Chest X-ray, PA view. Patient: 31 years old, sex M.
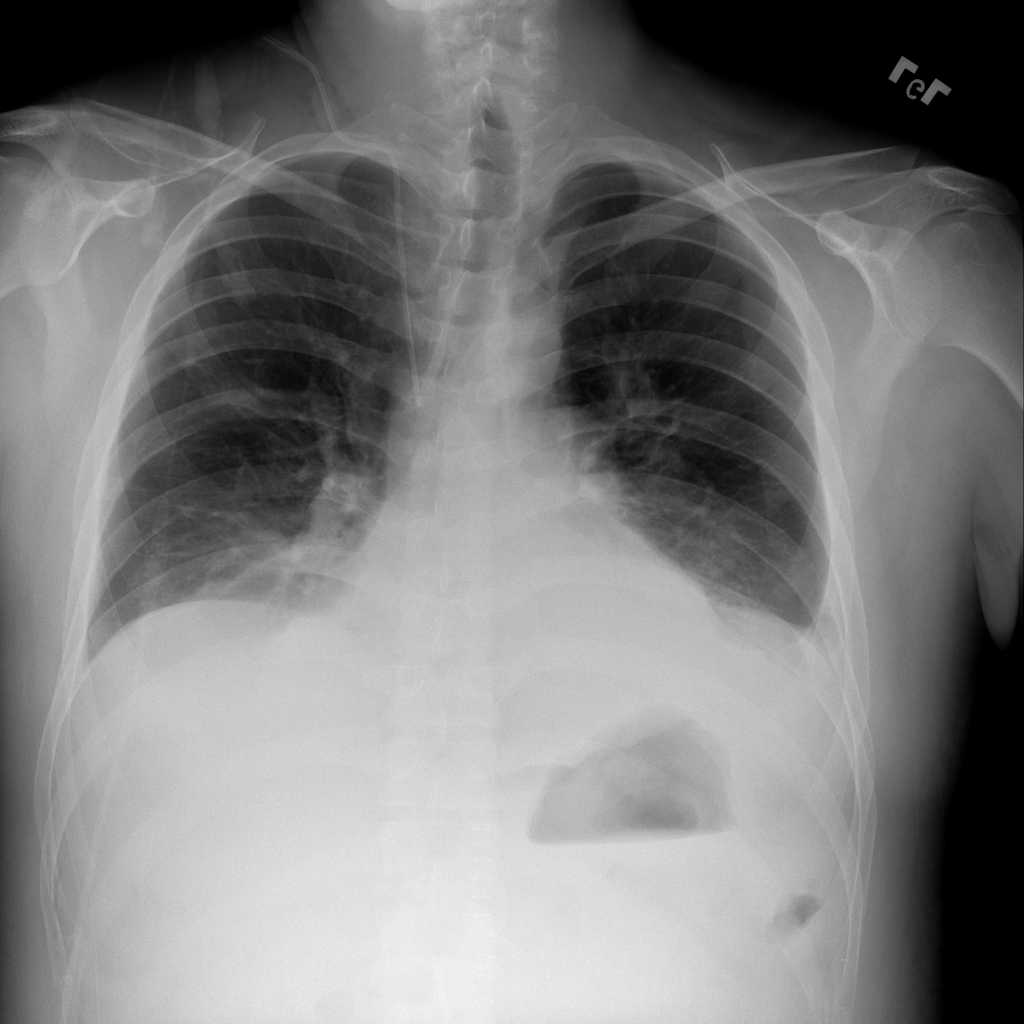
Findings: Effusion